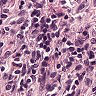
Metastatic tissue present: no